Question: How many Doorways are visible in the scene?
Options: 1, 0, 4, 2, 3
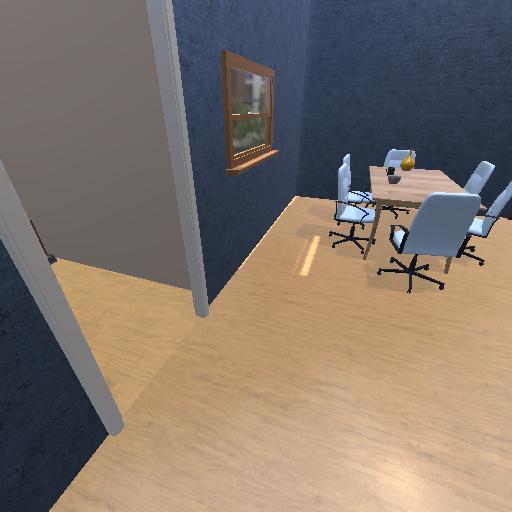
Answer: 1